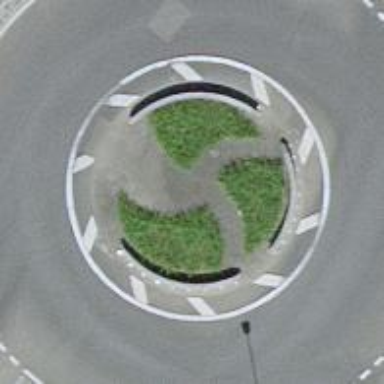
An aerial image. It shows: Asphalt road that is secondary route leading to roundabout.